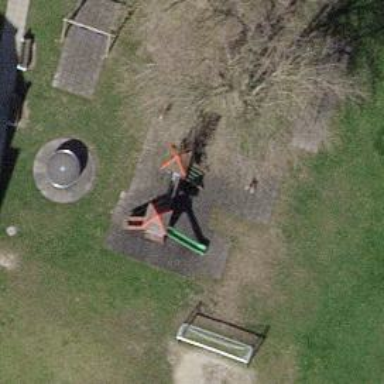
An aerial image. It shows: Playground area for leisure land.